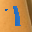
Label: 1